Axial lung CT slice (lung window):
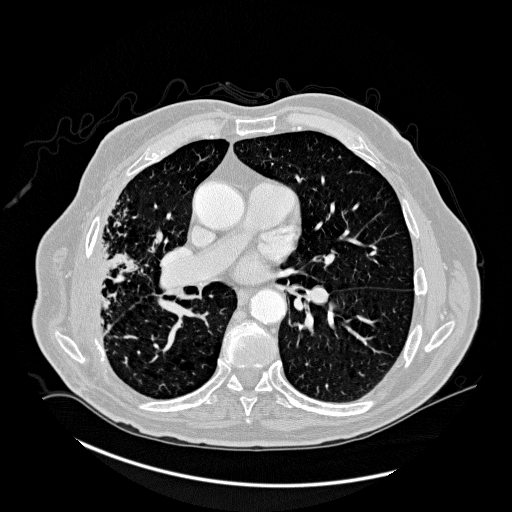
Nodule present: no